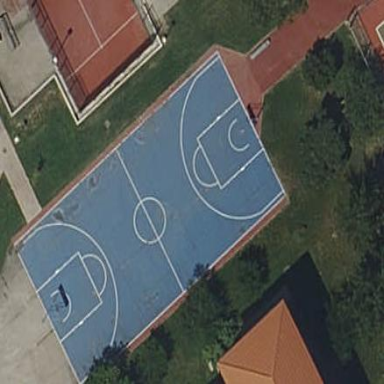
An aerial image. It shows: Basketball court on leisure land pitch.